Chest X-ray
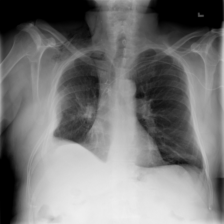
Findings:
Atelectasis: negative
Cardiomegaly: negative
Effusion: negative
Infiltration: negative
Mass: negative
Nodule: negative
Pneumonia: negative
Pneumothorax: negative
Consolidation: negative
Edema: negative
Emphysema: positive
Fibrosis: negative
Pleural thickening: positive
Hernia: negative